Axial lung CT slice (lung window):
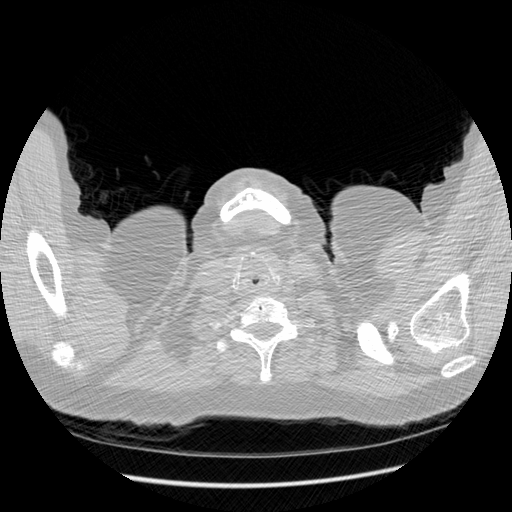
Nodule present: no